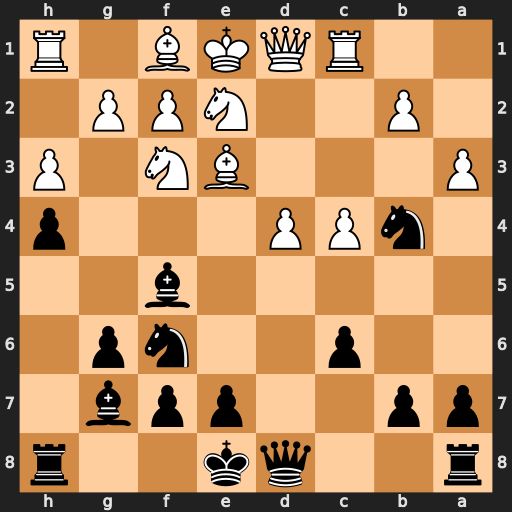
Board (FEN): r2qk2r/pp2ppb1/2p2np1/5b2/1nPP3p/P3BN1P/1P2NPP1/2RQKB1R
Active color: b
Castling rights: Kkq
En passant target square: -
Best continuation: Nd3+ Qxd3 Bxd3